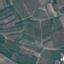
Land use / land cover: PermanentCrop